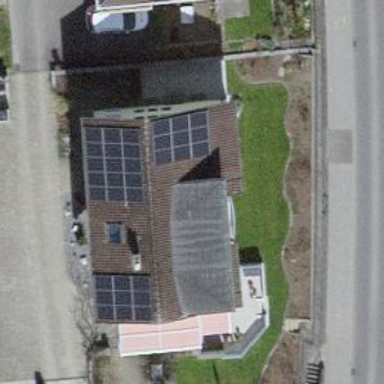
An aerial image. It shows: Solar power generator utilizing photovoltaic technology with solar photovoltaic panels.